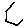
Label: hexagon